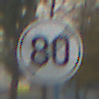
Verkehrszeichen: EndeGeschwindigkeit80
Umgebung: Outdoor, Suburban
Tageszeit: MorningAfternoon
Wetter: Overcast
Licht: Natural
Jahreszeit: NotSpecified
Kontrast: LowContrast